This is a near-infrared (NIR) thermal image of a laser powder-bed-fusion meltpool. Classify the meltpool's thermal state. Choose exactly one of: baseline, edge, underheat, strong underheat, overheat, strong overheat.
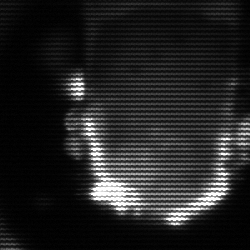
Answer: baseline